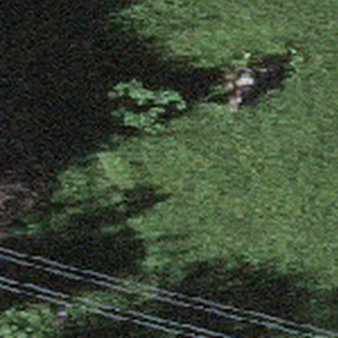
Label: other